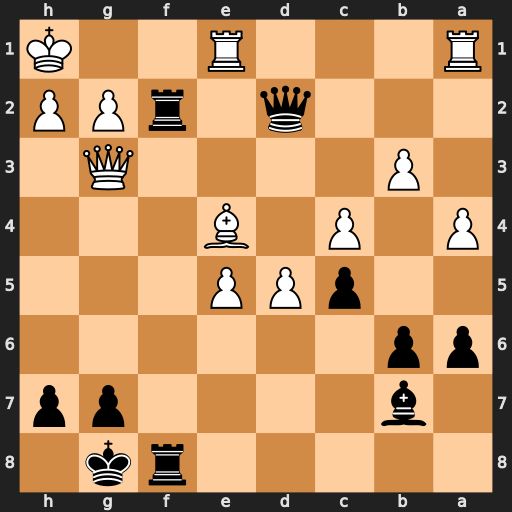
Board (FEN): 5rk1/1b4pp/pp6/2pPP3/P1P1B3/1P4Q1/3q1rPP/R3R2K
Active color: b
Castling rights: -
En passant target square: -
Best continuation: Qxe1+ Rxe1 Rf1+ Rxf1 Rxf1#